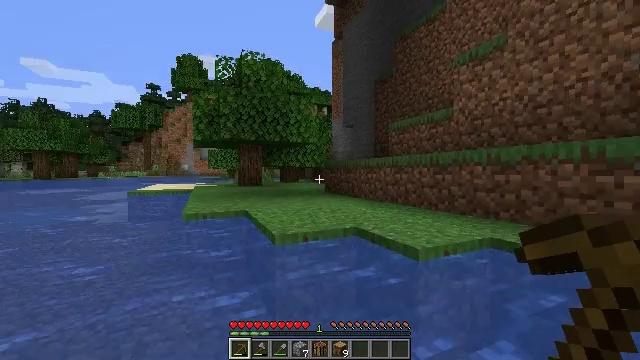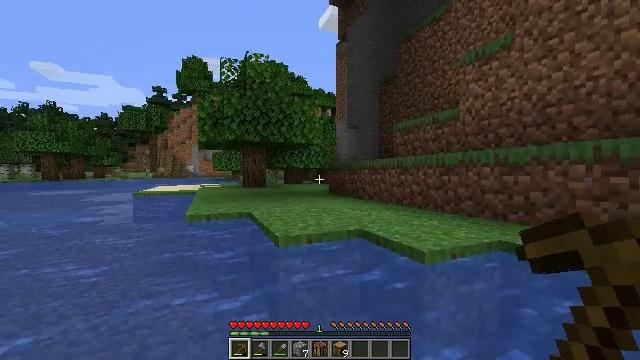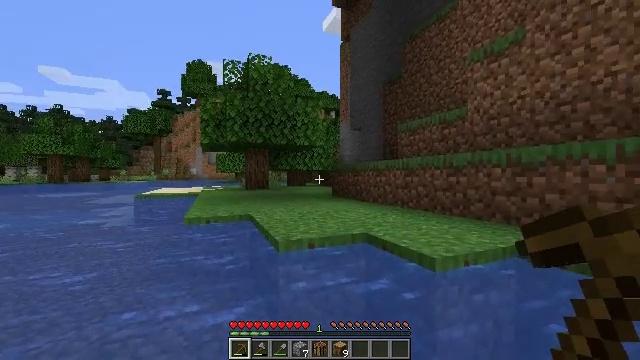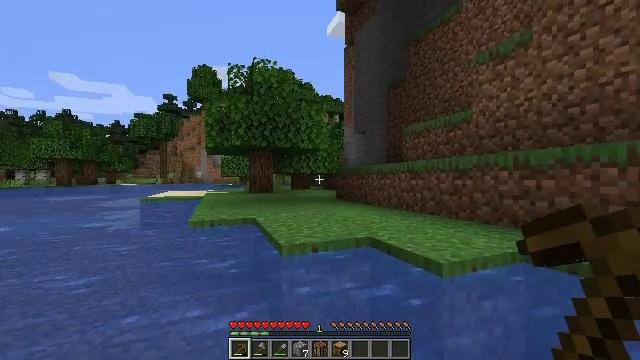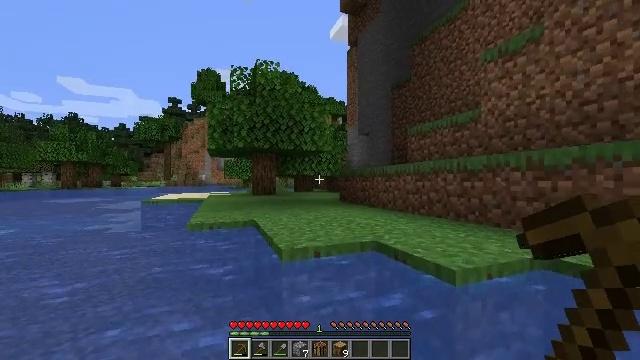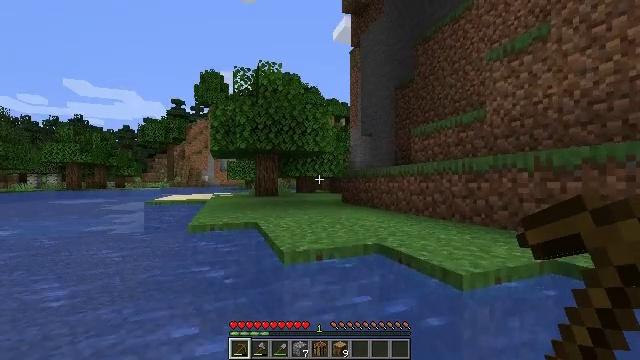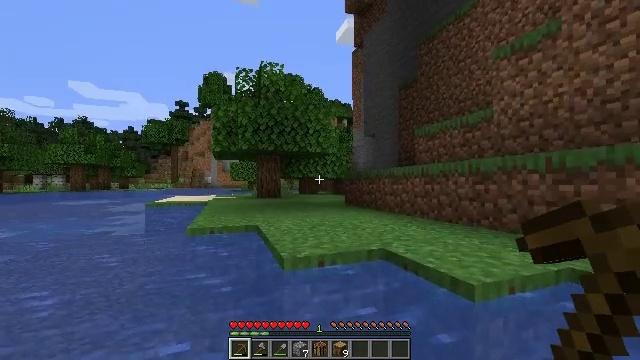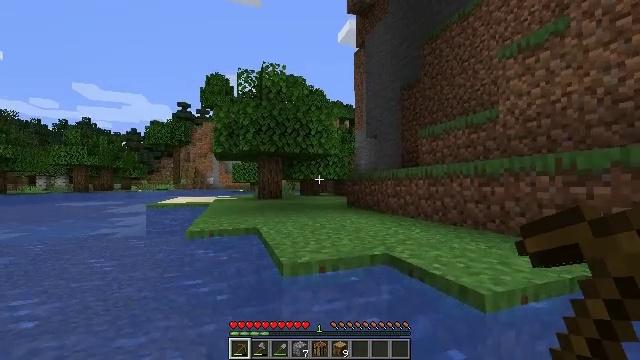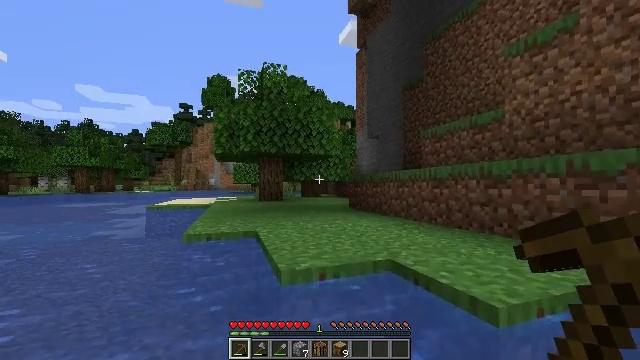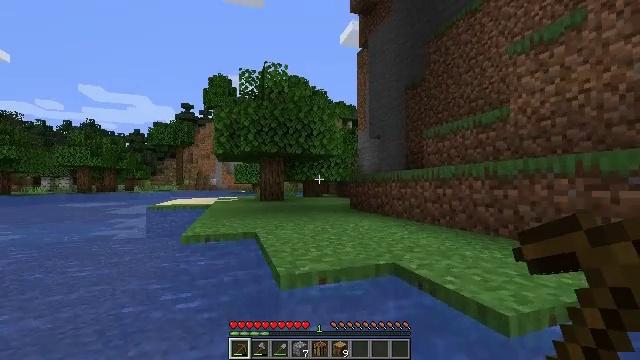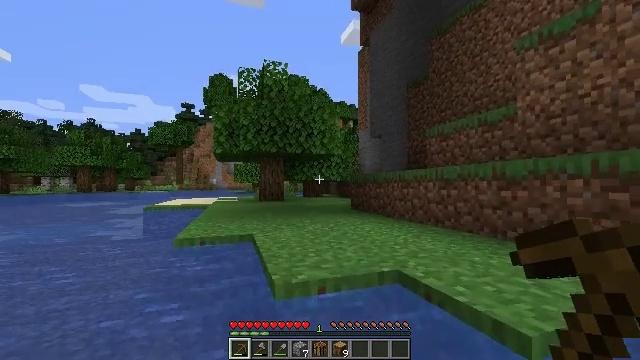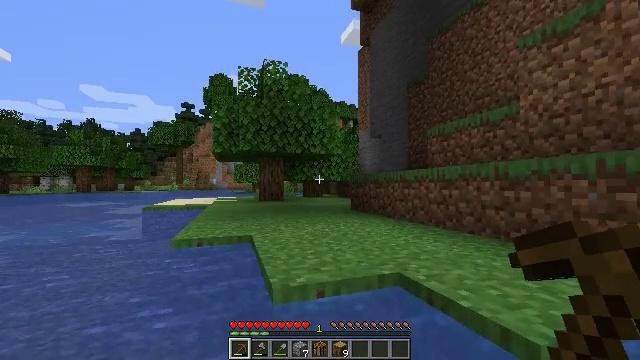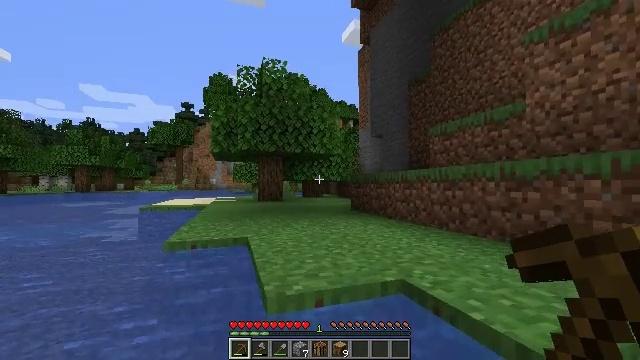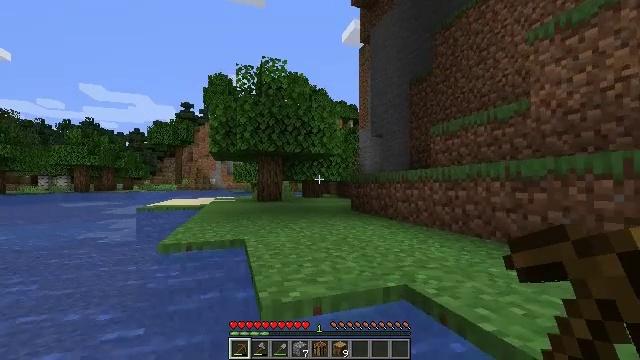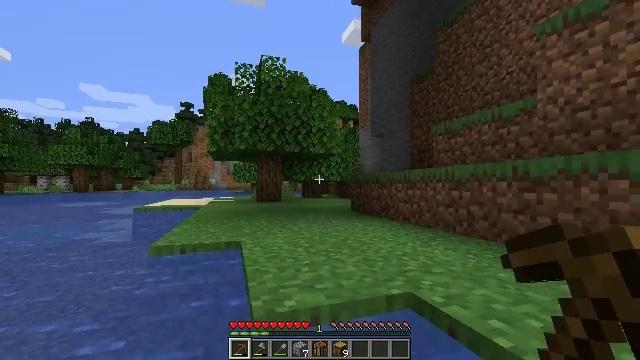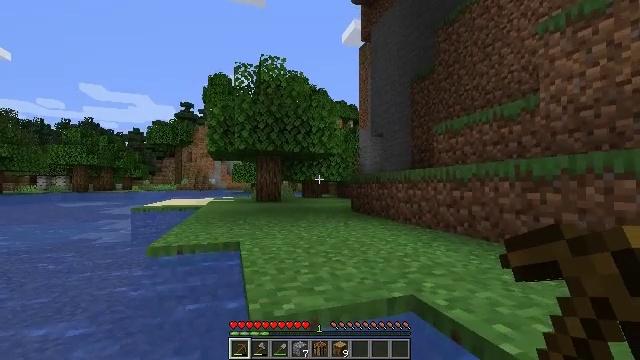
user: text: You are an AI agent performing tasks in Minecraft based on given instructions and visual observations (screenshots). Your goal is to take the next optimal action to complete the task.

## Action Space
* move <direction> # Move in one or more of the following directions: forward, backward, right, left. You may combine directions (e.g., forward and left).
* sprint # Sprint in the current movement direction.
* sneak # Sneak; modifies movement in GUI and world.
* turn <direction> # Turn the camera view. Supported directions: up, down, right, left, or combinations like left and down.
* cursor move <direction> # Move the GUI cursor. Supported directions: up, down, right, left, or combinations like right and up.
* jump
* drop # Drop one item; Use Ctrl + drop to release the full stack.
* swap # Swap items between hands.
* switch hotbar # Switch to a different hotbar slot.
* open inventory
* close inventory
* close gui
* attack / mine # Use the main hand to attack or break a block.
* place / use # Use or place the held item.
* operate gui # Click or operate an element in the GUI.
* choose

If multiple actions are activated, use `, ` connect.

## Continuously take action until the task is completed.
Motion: motion action
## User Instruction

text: Mine oak leaves.
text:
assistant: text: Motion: move forward
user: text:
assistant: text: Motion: move forward
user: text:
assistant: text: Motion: move forward
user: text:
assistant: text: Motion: move forward
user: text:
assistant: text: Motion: move forward
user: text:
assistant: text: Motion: move forward
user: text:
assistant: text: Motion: move forward
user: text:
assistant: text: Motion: move forward
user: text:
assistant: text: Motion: move forward
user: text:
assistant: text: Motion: move forward
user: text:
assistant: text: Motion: move forward
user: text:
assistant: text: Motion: move forward
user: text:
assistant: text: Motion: move forward
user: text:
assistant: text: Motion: move forward
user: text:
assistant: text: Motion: move forward
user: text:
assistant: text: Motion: move forward
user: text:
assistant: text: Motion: move forward
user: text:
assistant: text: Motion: move forward
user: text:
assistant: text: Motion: move forward, jump
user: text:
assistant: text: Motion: move forward, jump
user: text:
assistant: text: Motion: move forward, jump
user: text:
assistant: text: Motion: move forward
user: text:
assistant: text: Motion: move forward
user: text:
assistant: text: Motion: move forward
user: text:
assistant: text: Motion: move forward
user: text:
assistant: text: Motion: move forward, jump
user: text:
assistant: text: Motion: move forward, jump
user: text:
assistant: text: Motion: move forward, jump
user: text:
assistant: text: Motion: move forward, jump
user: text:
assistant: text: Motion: move forward